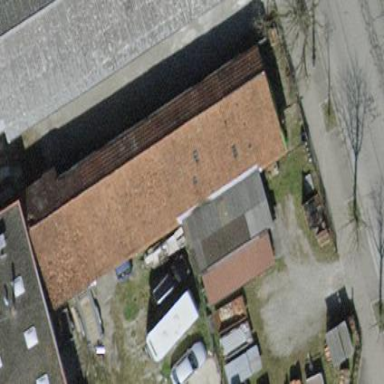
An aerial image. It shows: Building with tiled roof.